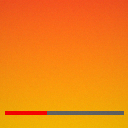
Screen state: on